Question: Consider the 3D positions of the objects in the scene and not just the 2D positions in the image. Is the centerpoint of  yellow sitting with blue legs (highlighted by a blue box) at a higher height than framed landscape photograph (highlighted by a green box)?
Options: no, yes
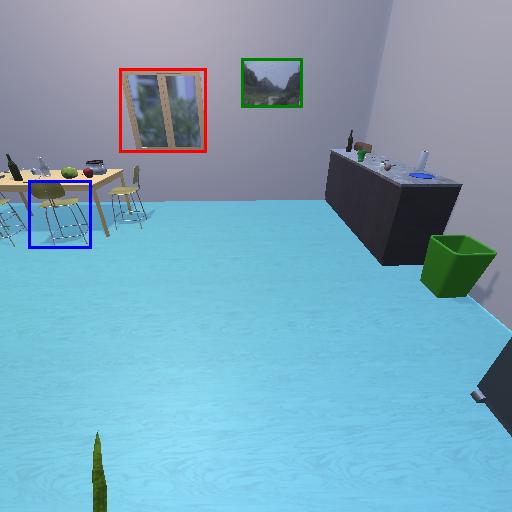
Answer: no